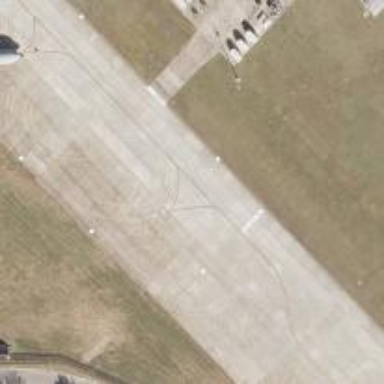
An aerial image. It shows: Image of taxiway at airport.